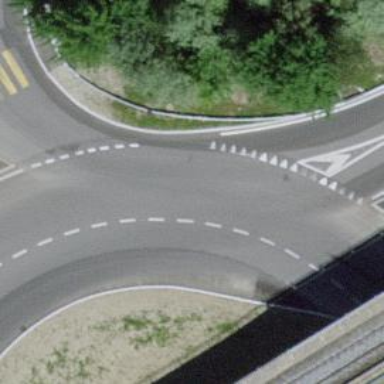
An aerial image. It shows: Secondary road with asphalt surface leading to roundabout junction.